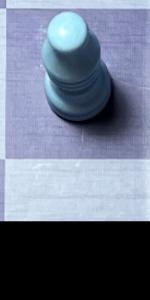
Label: Empty